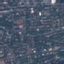
Land use / land cover class: Residential